Question: As you can see the countdown seems to appear on-top of the navigation when It drops down with the social icons.
I was wondering how I am able to make It so the countdown goes hidden under the nav dropdown.

HTML Source code from above image
'''
<!-- Navigation -->
<div class="navigation-top">
<nav class="cbp-hsmenu-wrapper animated fadeIn" id="cbp-hsmenu-wrapper">
<div class="cbp-hsinner">
<ul class="cbp-hsmenu">
<li>
<a href="#">Connect</a>
<ul class="cbp-hssubmenu">
<li><a href="#"><img src="facebook-square.svg" alt="img01"/><span>Facebook</span></a></li>
<li><a href="#"><img src="youtube.svg" alt="img02"/><span>YouTube</span></a></li>
<li><a href="#"><img src="twitter.svg" alt="img03"/><span>Twitter</span></a></li>
<li><a href="#"><img src="googleplus-square.svg" alt="img04"/><span>Google Plus</span></a></li>
<li><a href="#"><img src="mail.svg" alt="img05"/><span>Email</span></a></li>
<li><a href="#"><img src="tumblr.svg" alt="img06"/><span>Tumblr</span></a></li>
</ul>
</li>
<li>
<a href="#">Supporters</a>
<ul class="cbp-hssubmenu">
<li><a href="#"><img src="images/1.png" alt="img01"/><span>Delicate Wine</span></a></li>
<li><a href="#"><img src="images/2.png" alt="img02"/><span>Fine Spirit</span></a></li>
<li><a href="#"><img src="images/3.png" alt="img03"/><span>Heavenly Ale</span></a></li>
<li><a href="#"><img src="images/4.png" alt="img04"/><span>Juicy Lemonade</span></a></li>
<li><a href="#"><img src="images/5.png" alt="img05"/><span>Wise Whiskey</span></a></li>
<li><a href="#"><img src="images/6.png" alt="img06"/><span>Sweet Rum</span></a></li>
</ul>
</li>
<li>
<a href="#">Contact Us</a>
<ul class="cbp-hssubmenu">
<li><a href="#"><img src="images/1.png" alt="img01"/><span>Delicate Wine</span></a></li>
<li><a href="#"><img src="images/2.png" alt="img02"/><span>Fine Spirit</span></a></li>
<li><a href="#"><img src="images/3.png" alt="img03"/><span>Heavenly Ale</span></a></li>
<li><a href="#"><img src="images/4.png" alt="img04"/><span>Juicy Lemonade</span></a></li>
<li><a href="#"><img src="images/5.png" alt="img05"/><span>Wise Whiskey</span></a></li>
<li><a href="#"><img src="images/6.png" alt="img06"/><span>Sweet Rum</span></a></li>
</ul>
</li>
<li>
<a href="#">Take Part</a>
<ul class="cbp-hssubmenu">
<li><a href="#"><img src="images/1.png" alt="img01"/><span>Delicate Wine</span></a></li>
<li><a href="#"><img src="images/2.png" alt="img02"/><span>Fine Spirit</span></a></li>
<li><a href="#"><img src="images/3.png" alt="img03"/><span>Heavenly Ale</span></a></li>
<li><a href="#"><img src="images/4.png" alt="img04"/><span>Juicy Lemonade</span></a></li>
<li><a href="#"><img src="images/5.png" alt="img05"/><span>Wise Whiskey</span></a></li>
<li><a href="#"><img src="images/6.png" alt="img06"/><span>Sweet Rum</span></a></li>
</ul>
</li>
<li><a href="#">Our Mission</a></li>
<li><a href="#">Contact</a></li>
</ul>
</div>
</nav>
</div>
<!-- Snowdens Birthday Countdown 21st June -->
<div id="h">
<div class="container centered">
<div class="row">
<div class="col-md-8 col-md-offset-2">
<h1 class="top-text animated flash">Sunday <b>21st June</b> 2015</h1>
</div>
</div><!--/row-->
<div class="row">
<!-- Animate Text zoomIn -->
<ul id="example" class="animated zoomIn">
<li><span class="days">00</span><p class="days_text">Days</p></li>
<li class="seperator">:</li>
<li><span class="hours">00</span><p class="hours_text">Hours</p></li>
<li class="seperator">:</li>
<li><span class="minutes">00</span><p class="minutes_text">Minutes</p></li>
<li class="seperator">:</li>
<li><span class="seconds">00</span><p class="seconds_text">Seconds</p></li>
</ul>
<!-- Animate Text End -->
<script type="text/javascript">
$('#example').countdown({
date: '6/21/2015 15:01:00',
offset: -8,
day: 'Day',
days: 'Days'
}, function () {
alert('Happy Birthday Snowden!');
});
</script>
</div>
</div><!--/container-->
</div><!--H-->
'''
If you need more Information then please ask cause I need help fixing this.
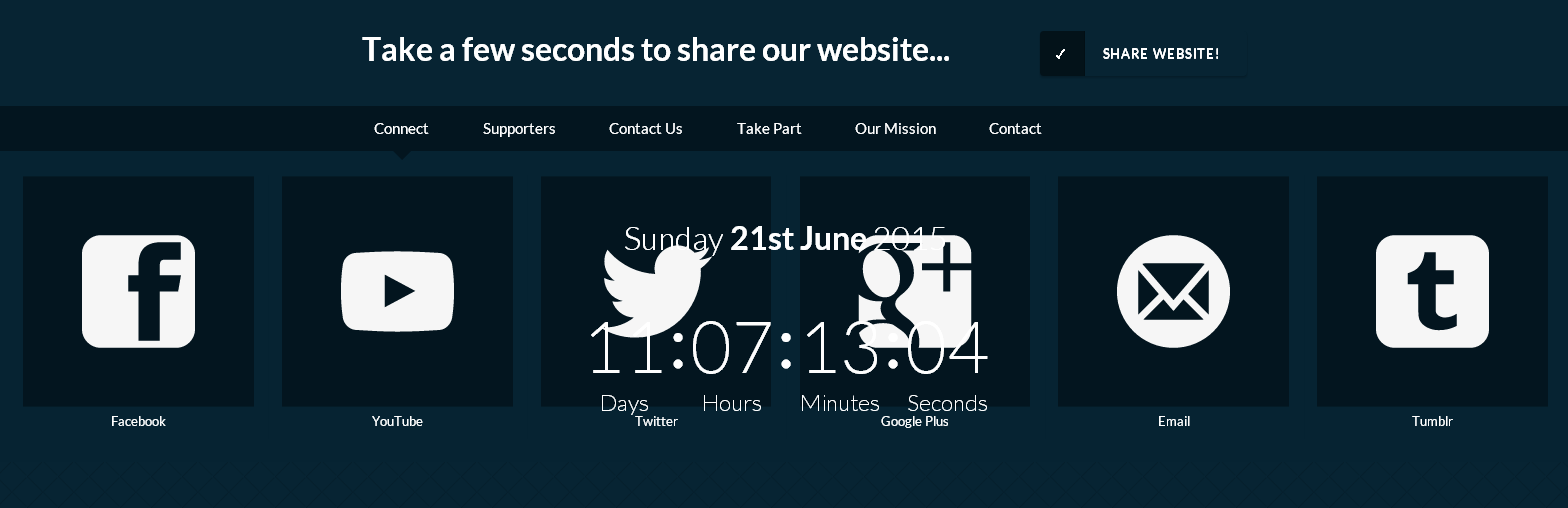
Answer: Unforantly I don't know how to do it using simple CSS but instead I;
Change the timers div from;
'''
<div class="container centered">
'''
To
'''
<div class="container centered" id="timerBox">
'''
Add a new class to all of the nav's links with 'onclick'
'''
<a class="onclick" href="#">Connect</a>
'''
Finally the jQuery below into your page
'''
$(".onclick").click(function(){
$("#timerBox").css("padding-top", "250px");
$("#timerBox").css("transition", "all 1s");
});
'''
Now when you click on a tab it will move the timer down and expand the grey box surrounding it.
I have just noticed that the page changes image height when re-sized so here is the jQuery which will change the amount it moves based on that.
'''
$(".onclick").click(function(){
var height = $(".cbp-hssubmenu").height();
var minheight = 100;
var move = height - minheight;
console.log(move);
$("#timerBox").css("padding-top", move);
$("#timerBox").css("transition", "all 1s");
});
'''